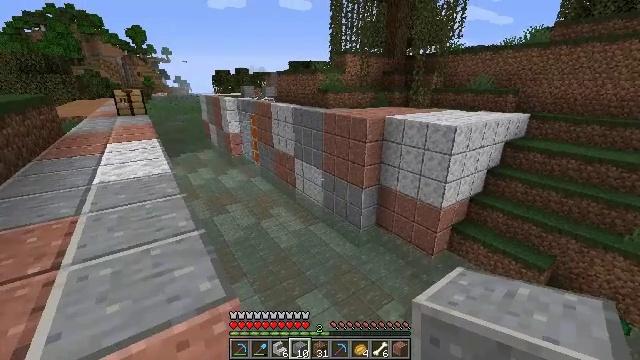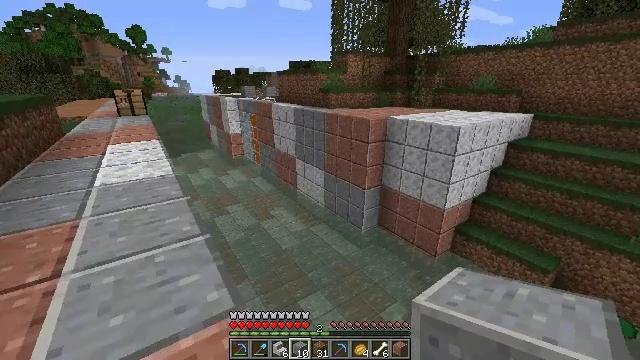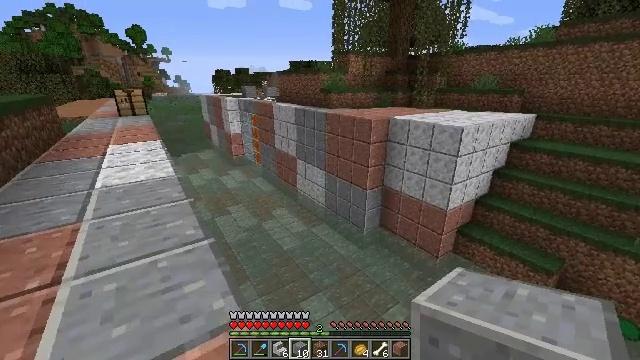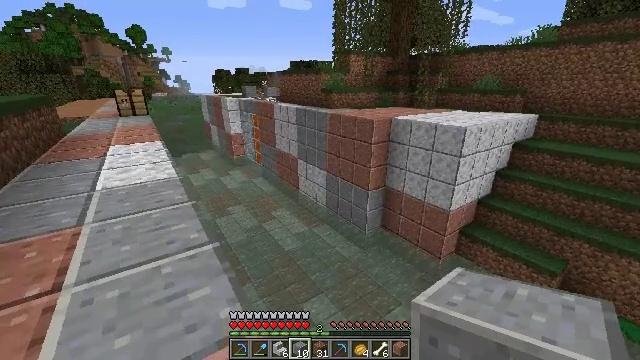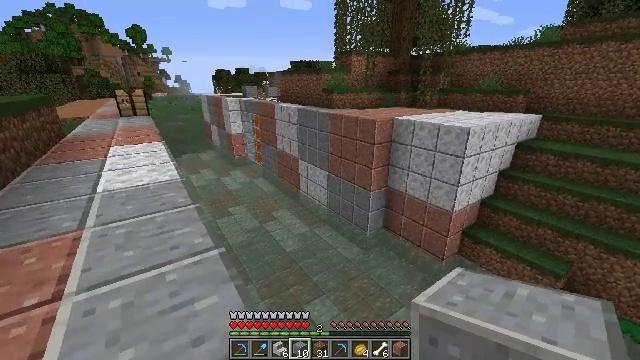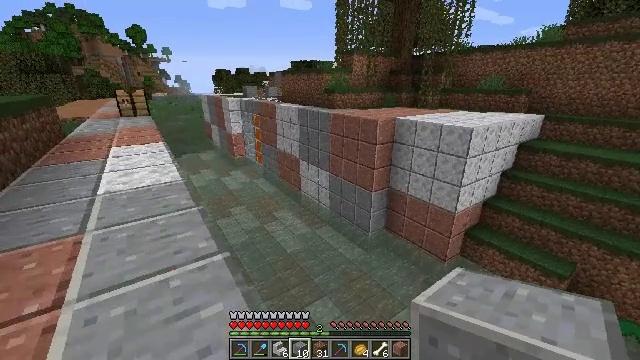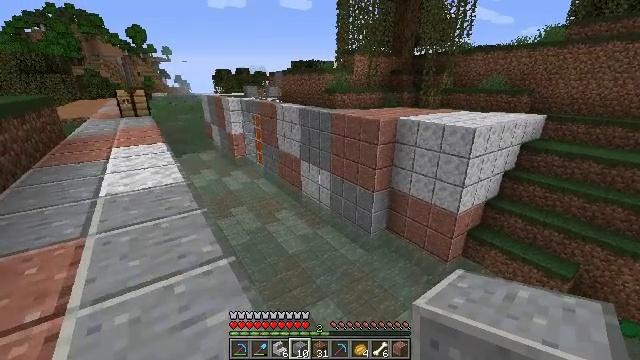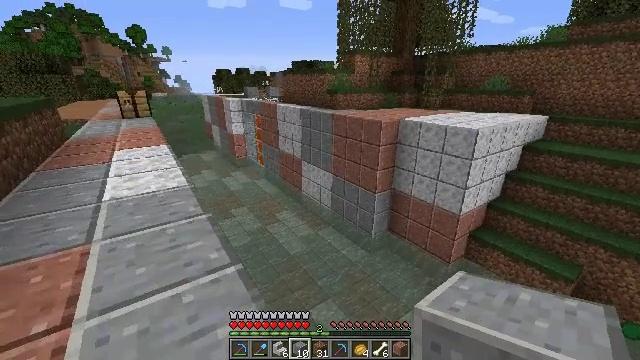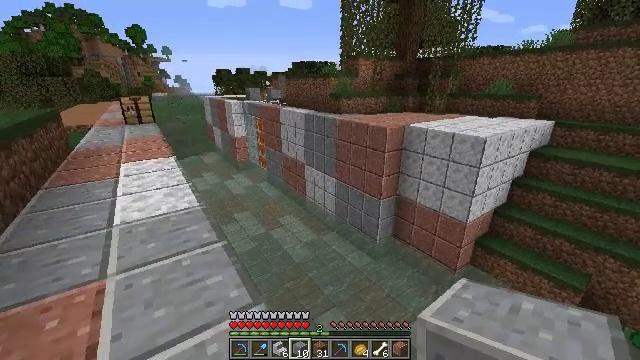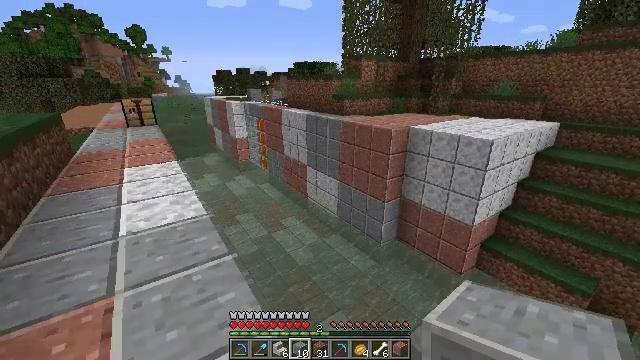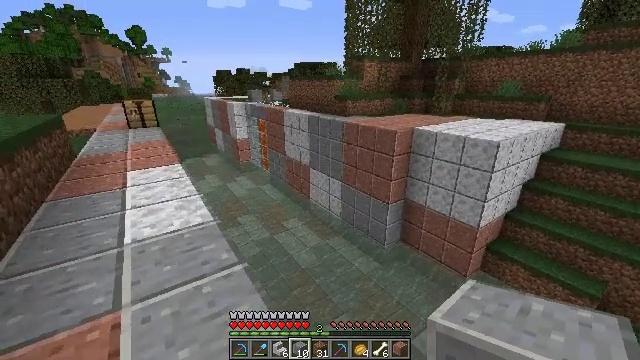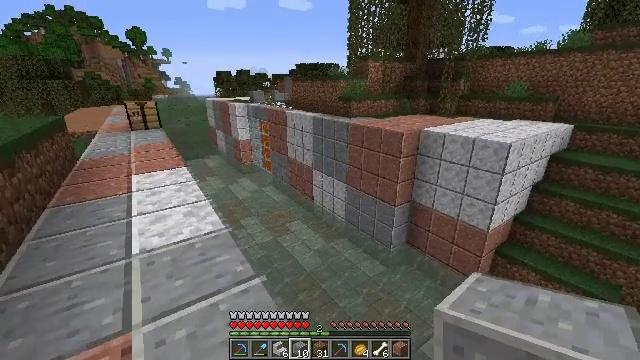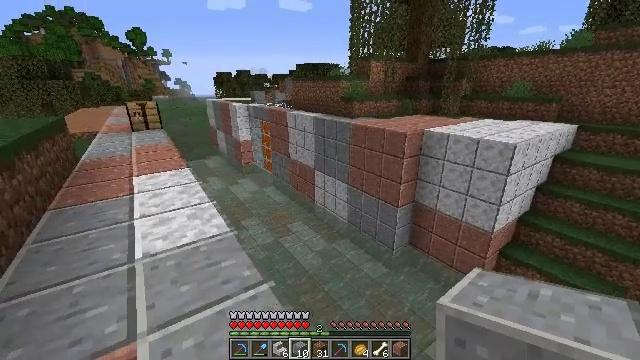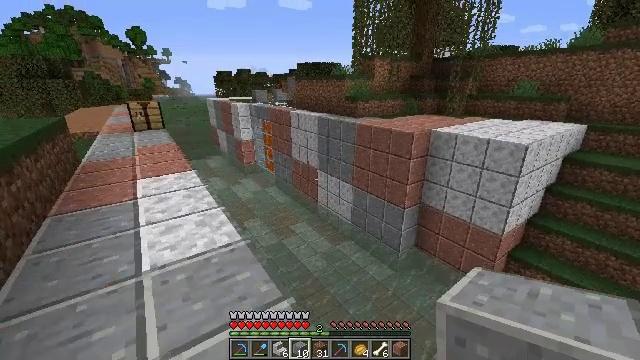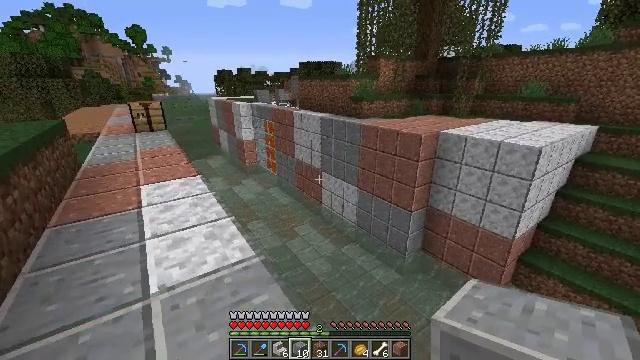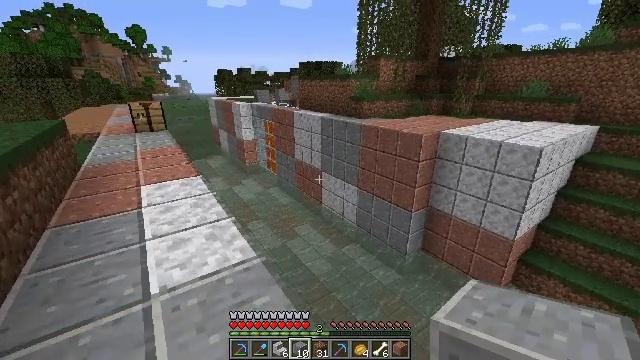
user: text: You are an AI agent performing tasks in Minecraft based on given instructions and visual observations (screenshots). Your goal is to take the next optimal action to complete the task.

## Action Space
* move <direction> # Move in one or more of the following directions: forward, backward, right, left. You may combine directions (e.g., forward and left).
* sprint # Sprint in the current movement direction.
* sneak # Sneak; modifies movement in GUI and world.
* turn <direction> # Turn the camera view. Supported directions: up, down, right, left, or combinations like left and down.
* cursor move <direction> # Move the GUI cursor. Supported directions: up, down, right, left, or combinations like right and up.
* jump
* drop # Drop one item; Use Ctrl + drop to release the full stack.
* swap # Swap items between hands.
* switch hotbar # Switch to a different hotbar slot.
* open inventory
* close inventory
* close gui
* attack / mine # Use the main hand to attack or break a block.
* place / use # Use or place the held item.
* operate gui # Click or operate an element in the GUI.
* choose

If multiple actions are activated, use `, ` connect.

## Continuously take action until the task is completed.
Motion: motion action
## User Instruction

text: Mine block crafting table.
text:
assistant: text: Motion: move forward and move left, sneak
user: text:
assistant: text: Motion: move forward and move left, sneak
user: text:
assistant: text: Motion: move forward and move left, sneak
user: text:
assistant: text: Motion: move forward and move left, sneak
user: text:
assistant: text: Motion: move forward and move left, sneak
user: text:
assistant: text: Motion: move left
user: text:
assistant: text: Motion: move forward and move left
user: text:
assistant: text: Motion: move forward and move left
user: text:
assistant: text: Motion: move forward and move left
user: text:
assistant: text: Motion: move forward and move left
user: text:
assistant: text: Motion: move forward and move left
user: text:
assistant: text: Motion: move forward and move left
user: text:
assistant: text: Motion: move forward and move left
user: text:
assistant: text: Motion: move forward and move left
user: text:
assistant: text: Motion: move forward and move left
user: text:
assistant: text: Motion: move forward and move left
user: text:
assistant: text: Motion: move forward and move left
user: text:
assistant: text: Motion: move forward and move left
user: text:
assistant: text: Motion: move forward and move left
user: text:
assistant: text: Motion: move forward
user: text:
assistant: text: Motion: move forward
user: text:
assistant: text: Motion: no_op
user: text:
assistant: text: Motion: move forward
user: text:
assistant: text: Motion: move forward
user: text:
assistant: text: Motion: no_op
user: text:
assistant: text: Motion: move forward and move left
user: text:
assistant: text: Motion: move forward and move left
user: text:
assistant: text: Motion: move forward and move left
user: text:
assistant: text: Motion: move forward and move left
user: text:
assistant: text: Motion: move forward and move left